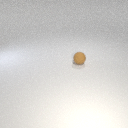
small brown rubber sphere